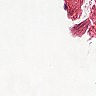
Metastatic tissue present: no